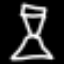
Label: hourglass